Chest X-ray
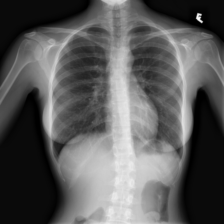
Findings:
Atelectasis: negative
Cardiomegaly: negative
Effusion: negative
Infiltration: negative
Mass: negative
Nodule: negative
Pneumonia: negative
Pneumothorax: negative
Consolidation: negative
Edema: negative
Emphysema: negative
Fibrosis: negative
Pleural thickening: negative
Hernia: negative